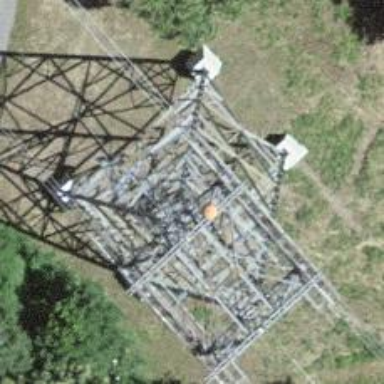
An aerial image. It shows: Pylon for aerialway.